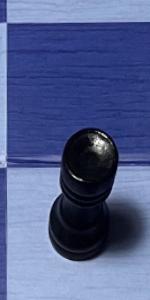
Label: Rook_Black